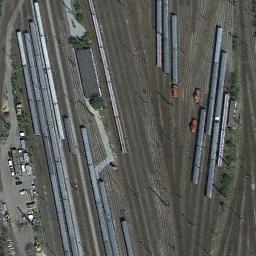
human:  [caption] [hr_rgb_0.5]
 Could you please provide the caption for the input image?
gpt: These railways have lots of trains on the tracks .

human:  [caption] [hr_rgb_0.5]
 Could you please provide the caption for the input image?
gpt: There are some trains on the railway .

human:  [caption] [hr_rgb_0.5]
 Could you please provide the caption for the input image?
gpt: Several buildings of different shapes are beside the railway .

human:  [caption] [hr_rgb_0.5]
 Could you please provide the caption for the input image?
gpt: There are many trees in the middle of the two railways .

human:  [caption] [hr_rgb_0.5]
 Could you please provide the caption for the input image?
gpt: There are some gray trains on the railway .